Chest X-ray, AP view. Patient: 39 years old, sex M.
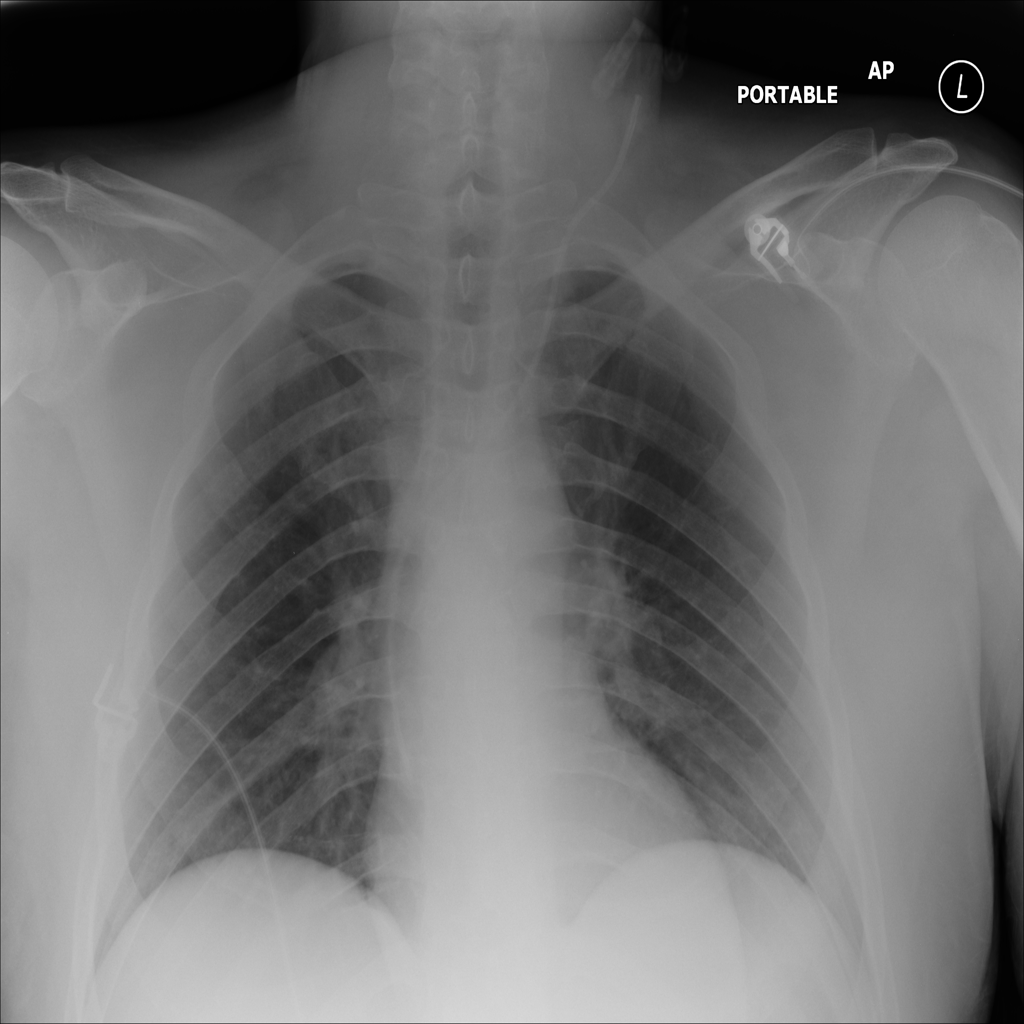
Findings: No Finding